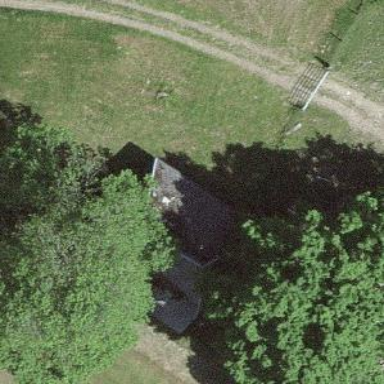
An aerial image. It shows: Barn.